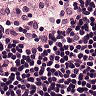
Metastatic tissue present: no